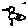
Label: bird